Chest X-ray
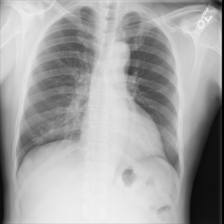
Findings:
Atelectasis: negative
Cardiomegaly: negative
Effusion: negative
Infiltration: negative
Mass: negative
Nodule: negative
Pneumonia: negative
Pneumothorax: negative
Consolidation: negative
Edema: negative
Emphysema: negative
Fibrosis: negative
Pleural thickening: negative
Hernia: negative